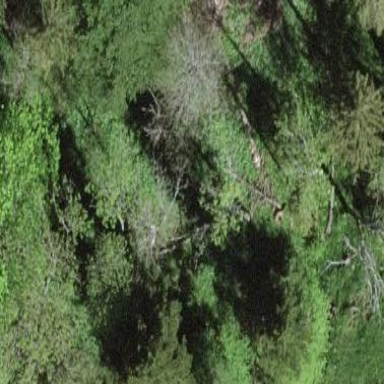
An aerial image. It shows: Forest area.